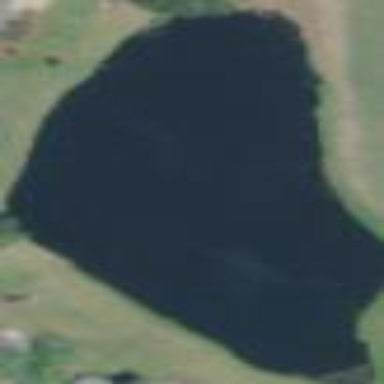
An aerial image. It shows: Pond serving as water hazard on golf course. It is natural feature of the landscape.